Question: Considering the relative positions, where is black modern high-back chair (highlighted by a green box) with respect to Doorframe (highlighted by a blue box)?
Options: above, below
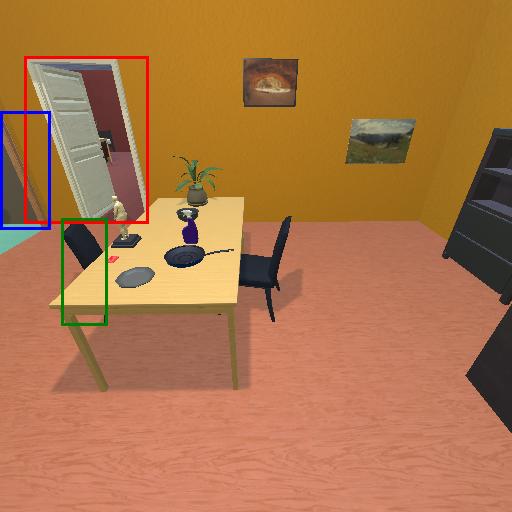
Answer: above